Field crop: maize
Growth stage: 1
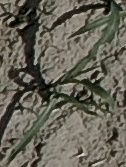
Species: sorghum